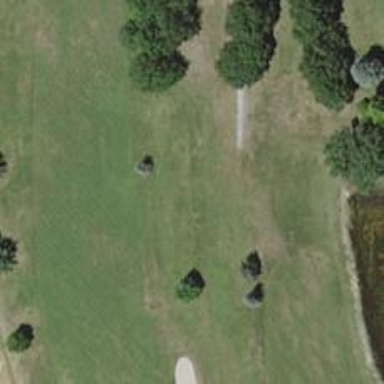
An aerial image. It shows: Grassy area designated as golf fairway.